高一 · 计数
（2020 秋・辽宁期末）甲、乙两位同学高三 8 次物理模拟考试成绩如图所示, 甲同学的平均成绩与乙同学的众数相等, 则 $m=$ \$ \qquad \$

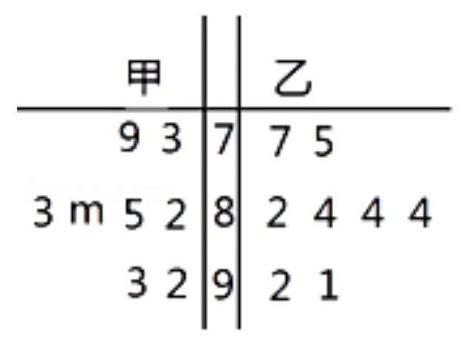
答案: 5 .
解析: 解: 由茎叶图知, 甲同学的平均成绩与乙同学的众数相等,

即 $\frac{1}{8} \times(73+79+82+85+80+m+83+92+93)=84$,

解得 $m=5$.

故答案为: 5 .